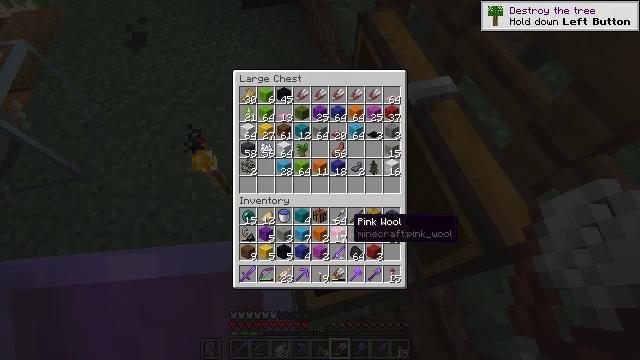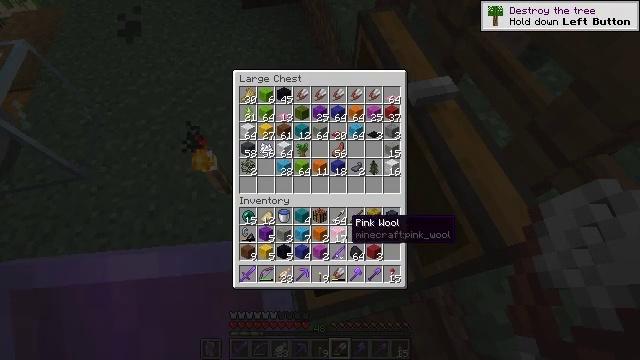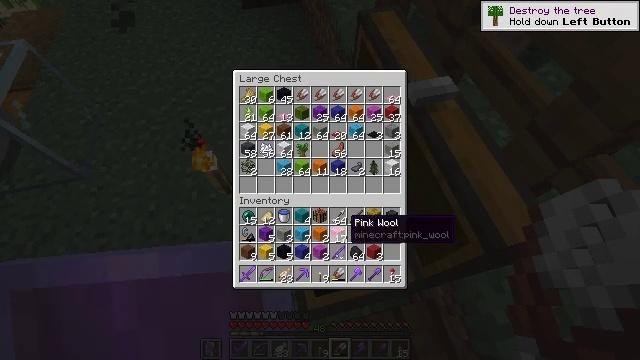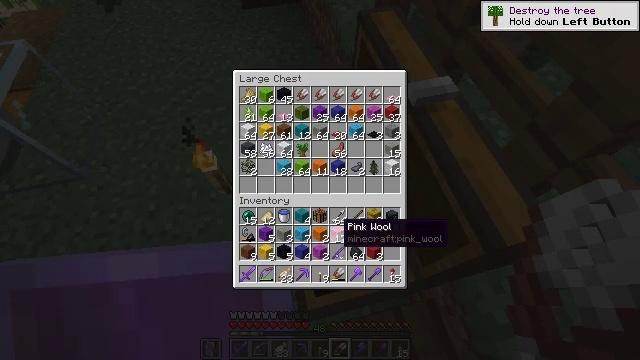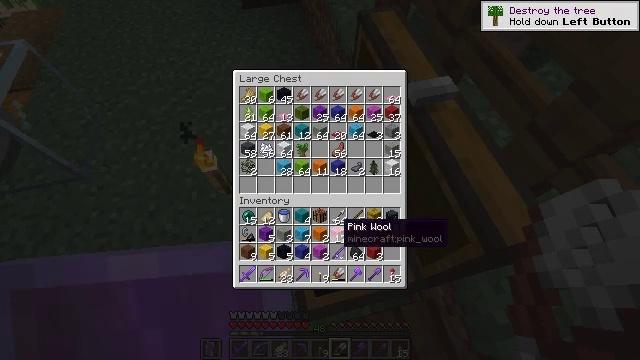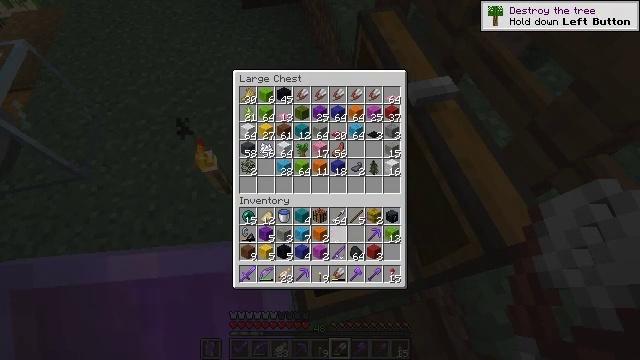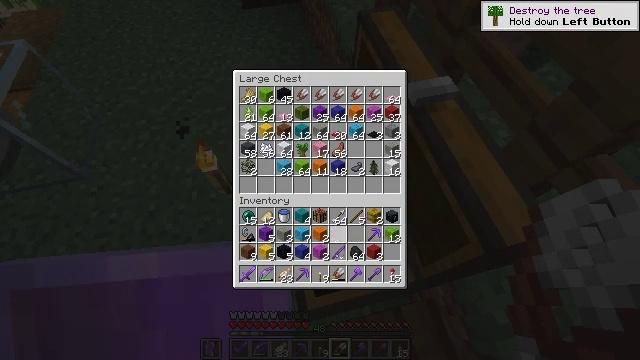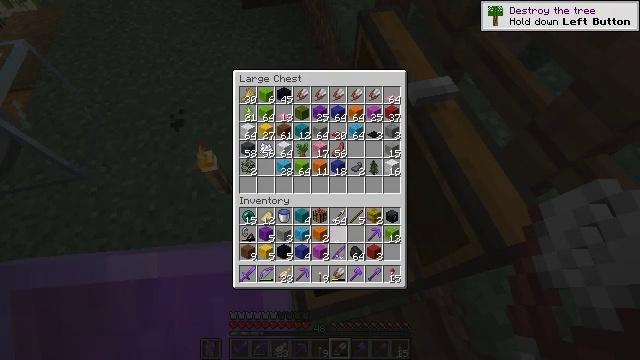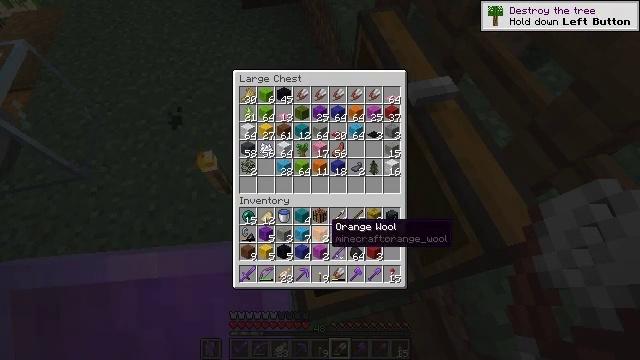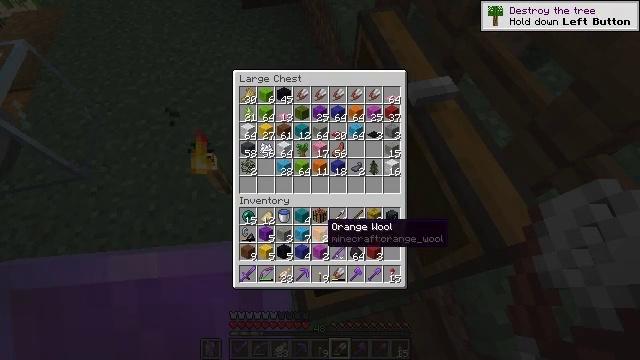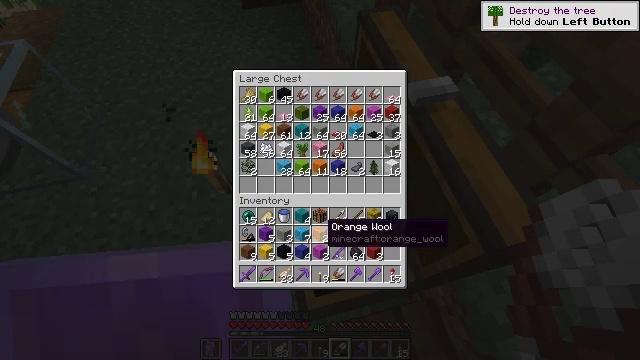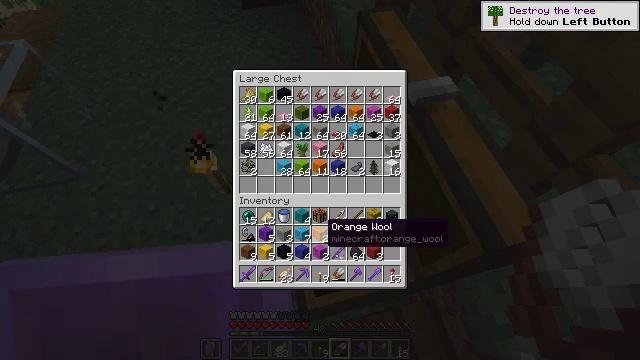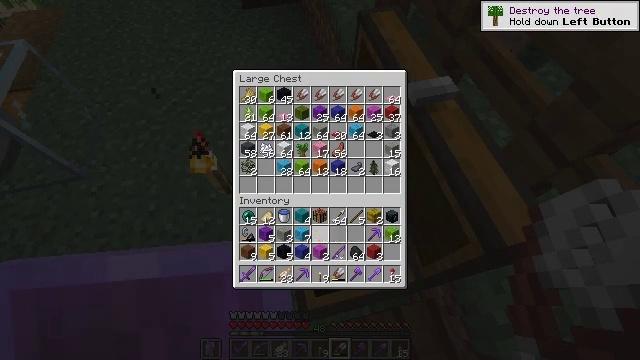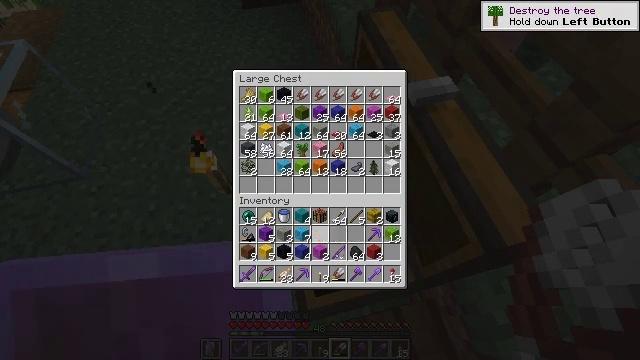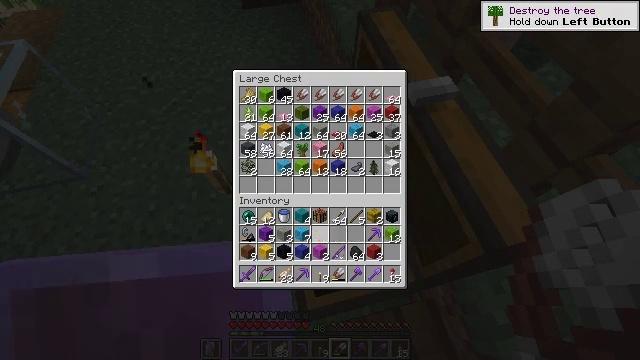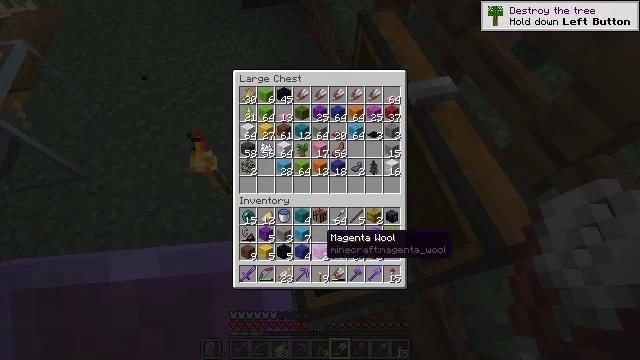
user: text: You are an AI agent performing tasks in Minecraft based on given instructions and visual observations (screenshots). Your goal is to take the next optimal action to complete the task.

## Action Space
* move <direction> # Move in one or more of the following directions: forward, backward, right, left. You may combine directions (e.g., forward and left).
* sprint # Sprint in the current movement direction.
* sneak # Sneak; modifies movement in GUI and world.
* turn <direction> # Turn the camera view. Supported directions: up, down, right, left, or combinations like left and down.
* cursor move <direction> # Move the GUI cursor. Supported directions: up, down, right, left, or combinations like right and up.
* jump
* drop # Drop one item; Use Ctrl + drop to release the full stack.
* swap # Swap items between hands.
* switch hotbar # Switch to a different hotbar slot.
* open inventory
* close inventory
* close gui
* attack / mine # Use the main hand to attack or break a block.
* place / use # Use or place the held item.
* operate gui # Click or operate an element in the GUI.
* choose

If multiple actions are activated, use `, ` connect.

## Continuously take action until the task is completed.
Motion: motion action
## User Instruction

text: craft item air
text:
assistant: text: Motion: sneak
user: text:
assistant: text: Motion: sneak
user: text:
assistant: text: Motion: sneak, turn left
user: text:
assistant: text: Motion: sneak
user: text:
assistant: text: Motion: sneak, attack / mine
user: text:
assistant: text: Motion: sneak, attack / mine
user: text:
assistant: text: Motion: sneak, attack / mine
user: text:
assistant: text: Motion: sneak
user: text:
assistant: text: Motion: sneak
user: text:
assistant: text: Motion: sneak
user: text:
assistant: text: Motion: sneak
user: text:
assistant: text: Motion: sneak, attack / mine
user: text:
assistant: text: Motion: sneak, attack / mine
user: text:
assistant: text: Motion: sneak, attack / mine
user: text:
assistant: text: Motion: sneak, turn down
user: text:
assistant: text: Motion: sneak
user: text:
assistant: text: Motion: sneak
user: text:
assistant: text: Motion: sneak
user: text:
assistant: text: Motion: sneak, attack / mine
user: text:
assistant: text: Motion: sneak, attack / mine
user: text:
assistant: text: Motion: sneak, attack / mine
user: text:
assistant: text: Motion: sneak, turn left
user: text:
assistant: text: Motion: sneak
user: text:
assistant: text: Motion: sneak
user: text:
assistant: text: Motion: sneak
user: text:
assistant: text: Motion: sneak, attack / mine
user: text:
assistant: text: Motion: sneak, attack / mine
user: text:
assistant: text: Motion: sneak, attack / mine
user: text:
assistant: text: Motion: sneak
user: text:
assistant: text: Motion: sneak